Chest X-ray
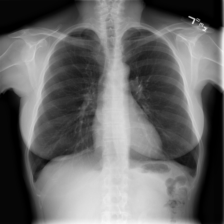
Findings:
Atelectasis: negative
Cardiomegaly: negative
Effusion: negative
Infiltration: negative
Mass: negative
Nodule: negative
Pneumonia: negative
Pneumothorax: negative
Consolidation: negative
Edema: negative
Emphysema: negative
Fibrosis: negative
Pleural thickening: negative
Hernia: negative